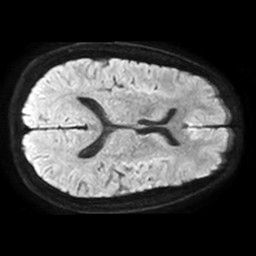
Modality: TRACE
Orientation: axial
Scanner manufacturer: philips
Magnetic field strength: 1.5 T
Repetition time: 3.406 s
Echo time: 0.06922 s